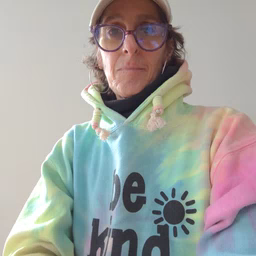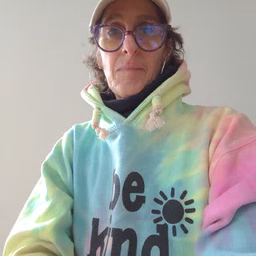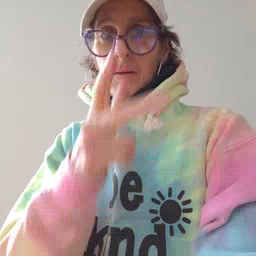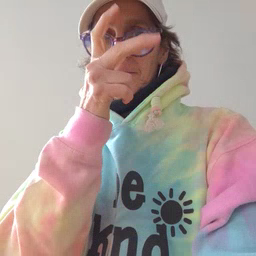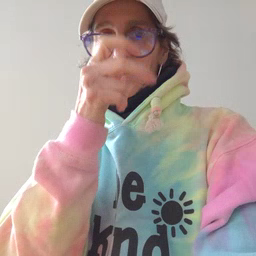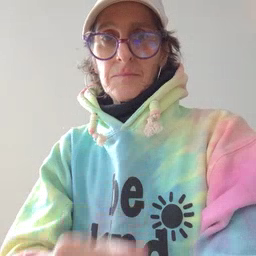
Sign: bug